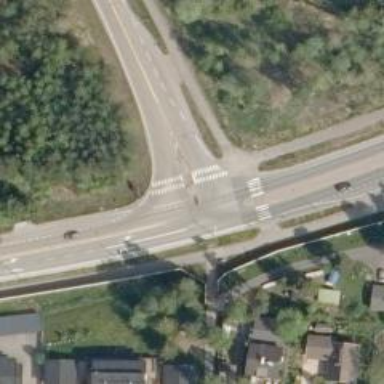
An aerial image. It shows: Asphalt road at the secondary link level.